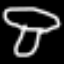
Label: mushroom